Interaction volume radius: 5 \u00c5
Interaction volume height: 30 \u00c5
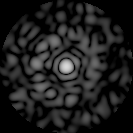
Disorder parameter: 0.8269